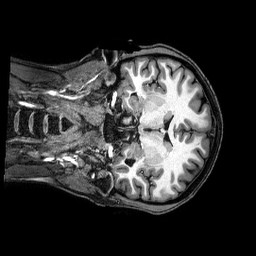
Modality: T1w
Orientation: coronal
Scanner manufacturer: philips
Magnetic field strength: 3 T
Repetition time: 2.5 s
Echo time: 0.0057 s